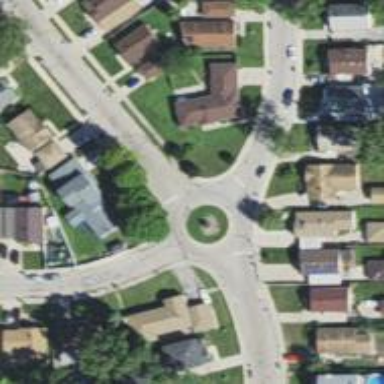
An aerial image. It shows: Mini roundabout on the road.